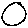
Label: circle